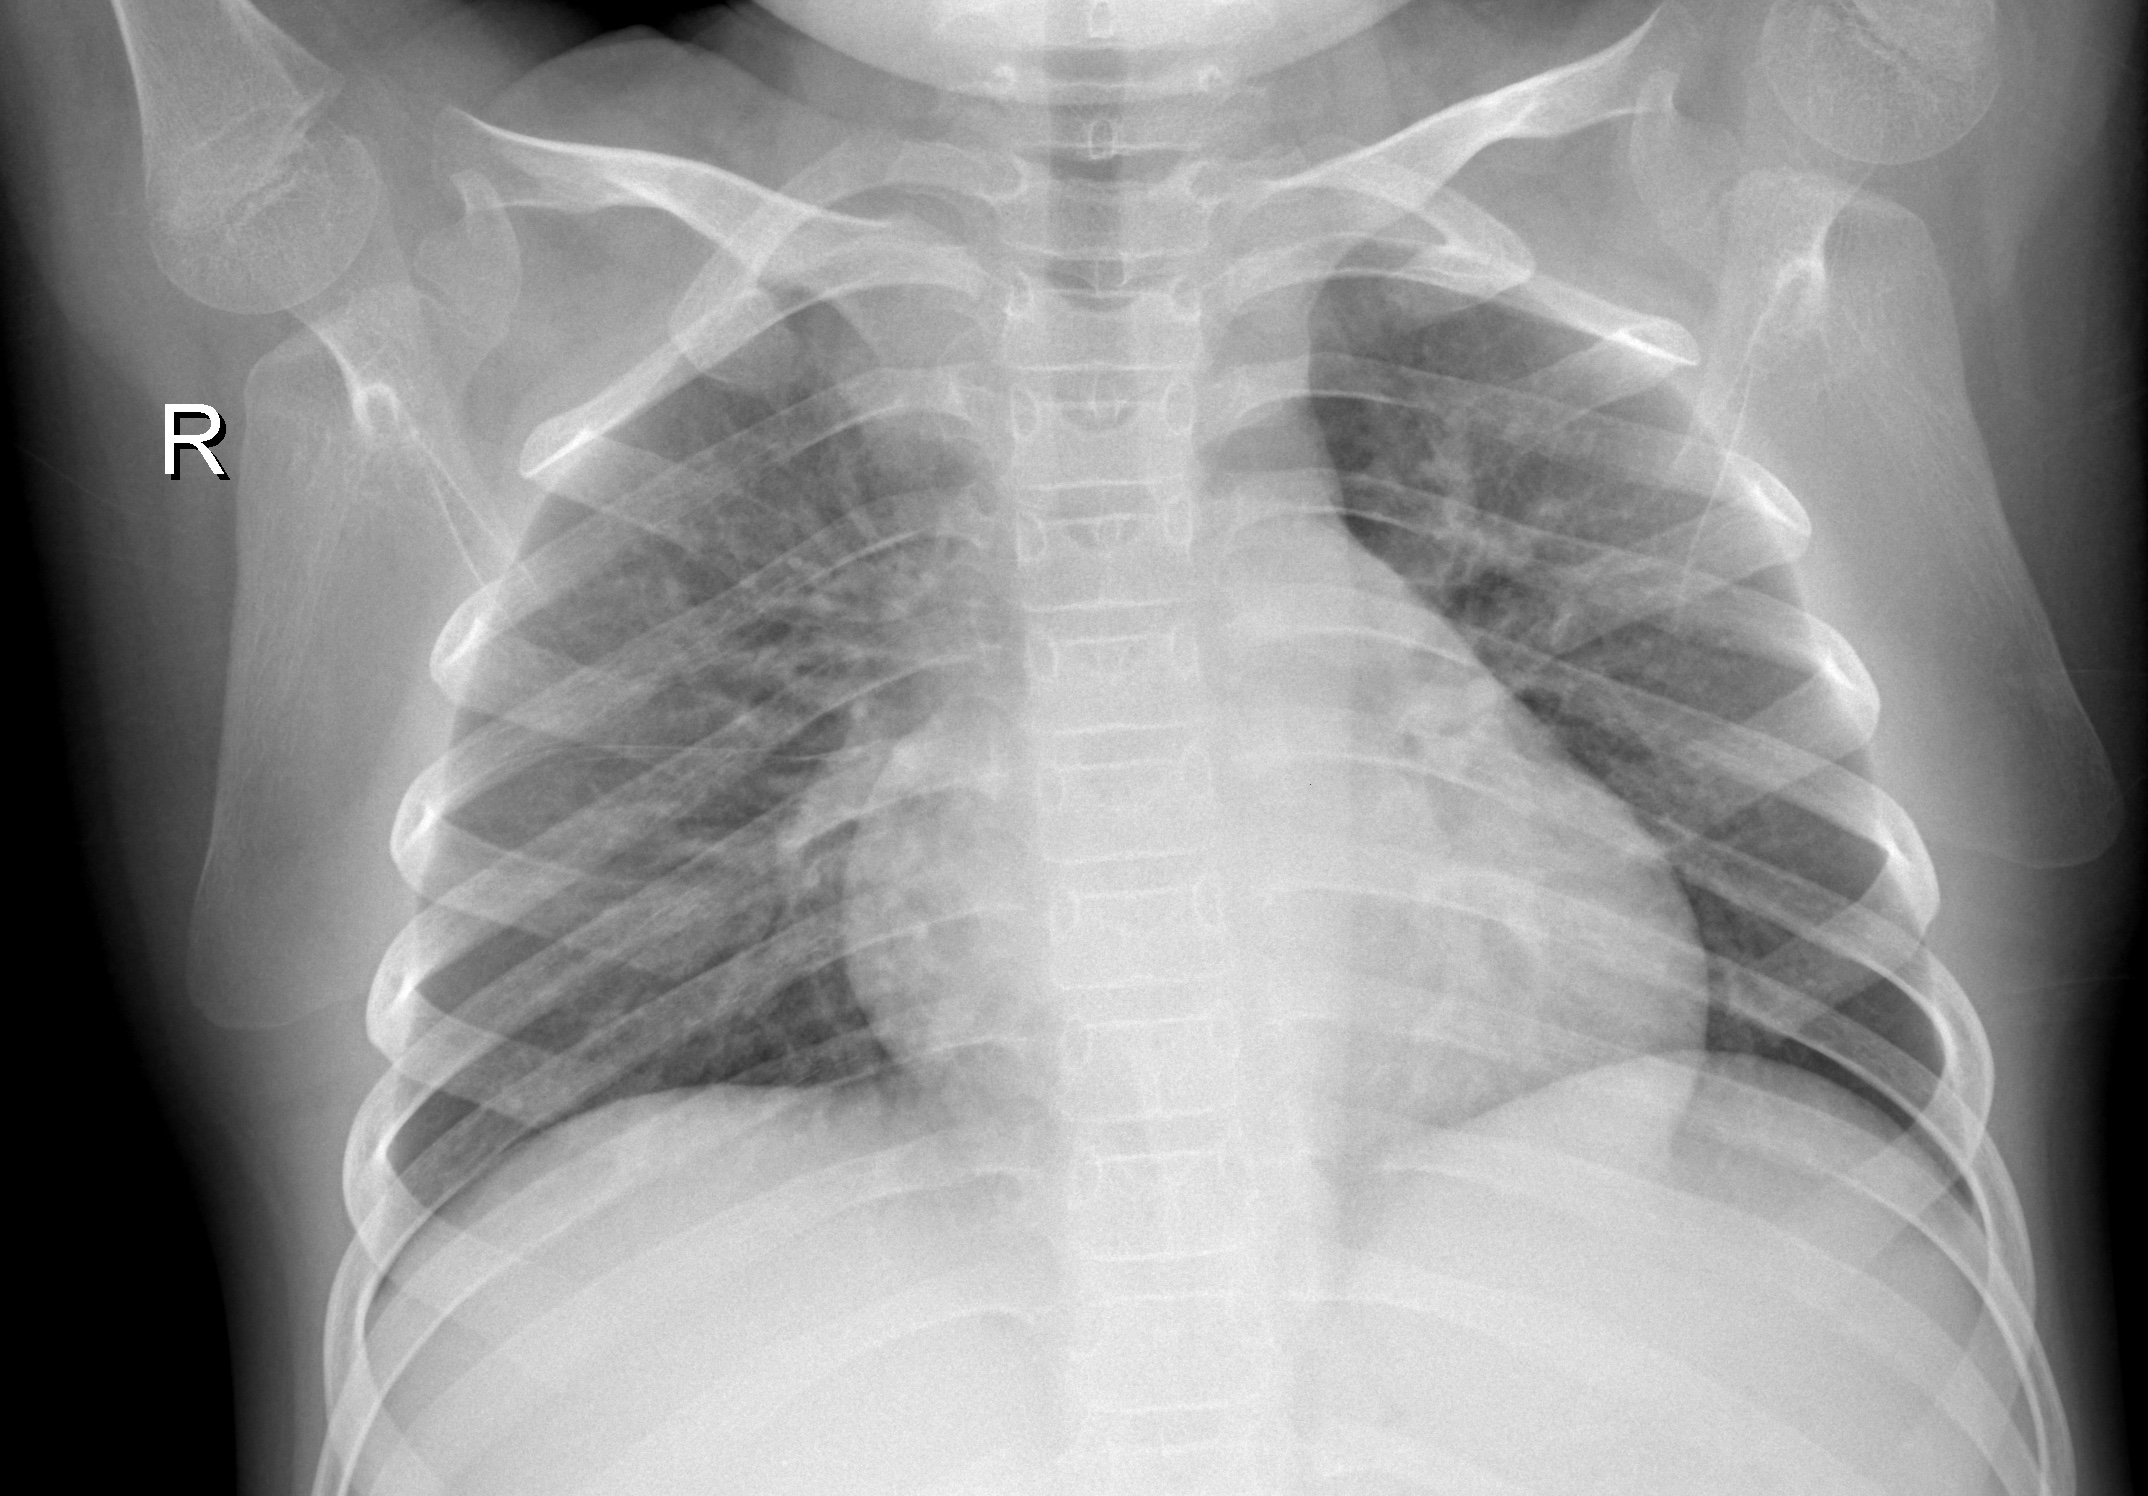
Diagnosis: NORMAL